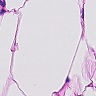
Metastatic tissue present: no